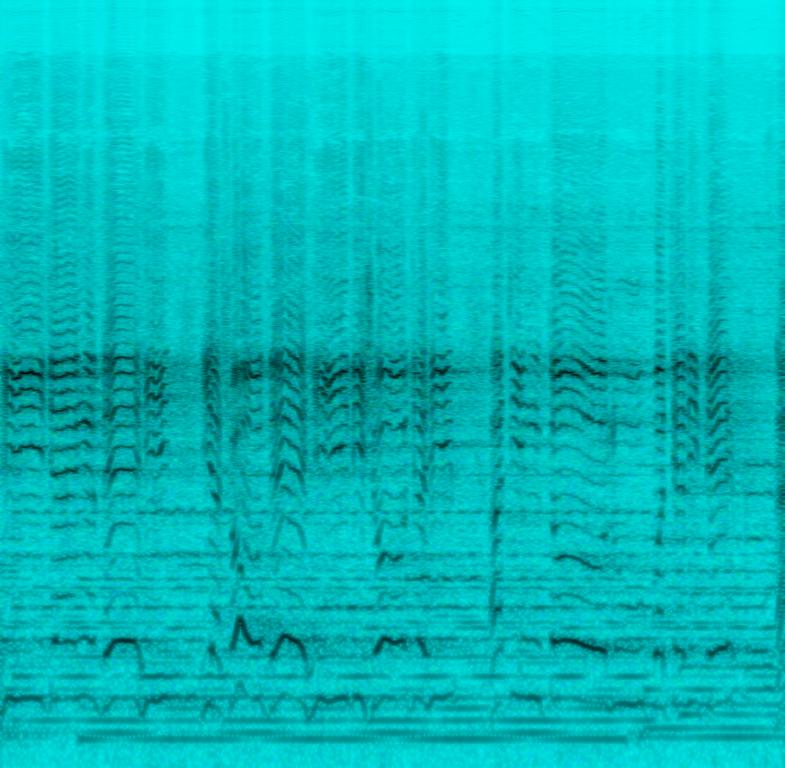
The low quality recording features a traditional song that consists of a flat male vocal singing over pad chords. The recording is very noisy and it sounds passionate.